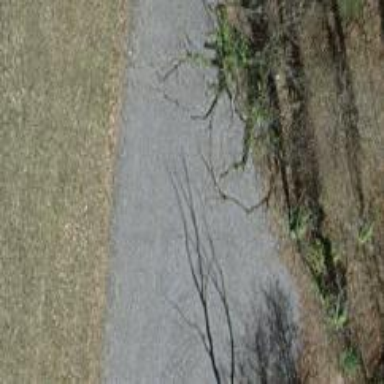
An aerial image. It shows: Gravel track with grade2 quality.